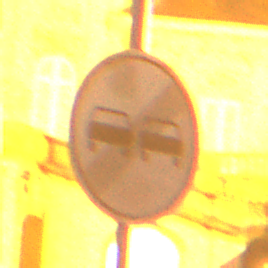
Verkehrszeichen: EndeUeberholverbot
Umgebung: Outdoor, Suburban
Tageszeit: Night
Wetter: PartlyCloudy
Licht: Artificial
Jahreszeit: NotSpecified
Kontrast: HighContrast